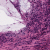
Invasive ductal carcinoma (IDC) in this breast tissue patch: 0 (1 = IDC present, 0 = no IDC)